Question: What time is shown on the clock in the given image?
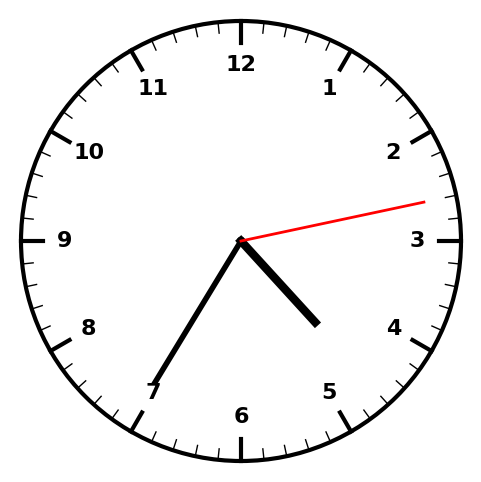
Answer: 04:35:13